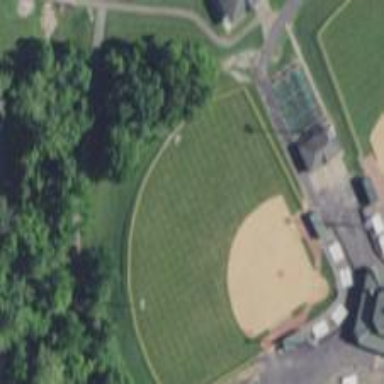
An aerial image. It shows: Baseball pitch for leisure land activities.